Question: I'm trying to plot a pie chart using 'GGPLOT2' in R. I want to do this in such a way as to omit the extra margin space.
What I'm doing is similar to what sharoz did in this post <URL> except I want to include a legend.
Here is what I'm doing:
'''
ggplot(DATA, aes(x=factor(0),fill=factor(LABELS),weight=VALUES)) +
geom_bar(width=1) +
coord_polar(theta='y') +
guides(fill=guide_legend(title='LEGEND'))
'''

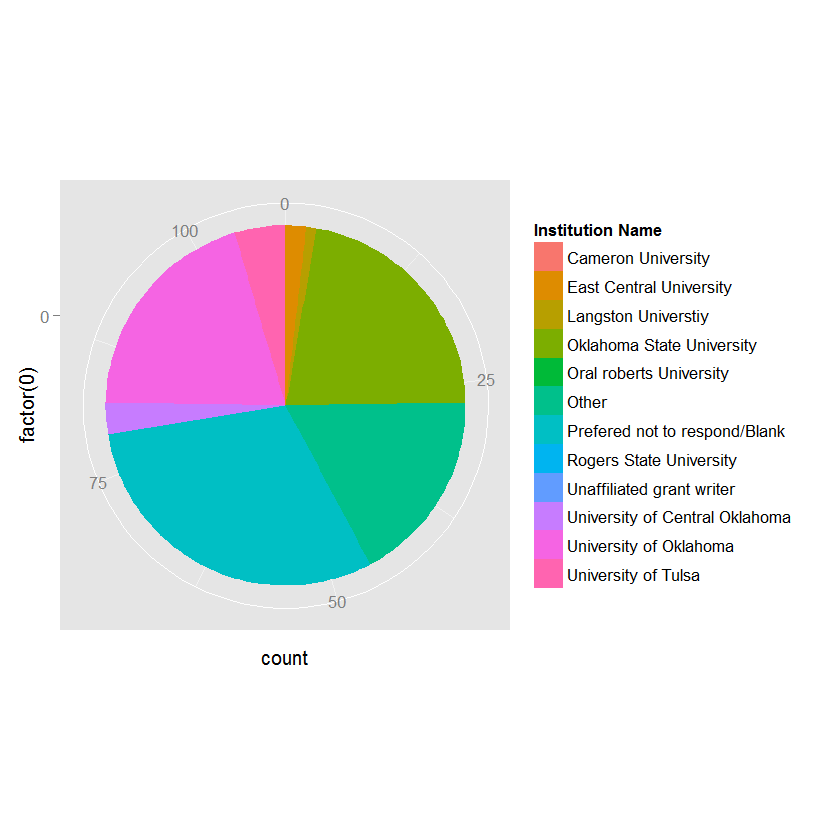
Answer: Assuming you are talking about the extra white space above and below the figure, the easiest solution is just to tweak the size of the graphics device. Here is aspect ratio is the key. If the aspect ratio of the graphics device matches that of the plot, you get rid of a lot of the whitespace.
What I use to save the plot is 'ggsave', in code:
'''
ggplot(DATA, aes(x=factor(0),fill=factor(LABELS),weight=VALUES)) +
geom_bar(width=1) +
coord_polar(theta='y') +
guides(fill=guide_legend(title='LEGEND'))
ggsave("plot.png", width = 10, height = 5)
'''
Just play around with 'width' and 'height' in 'ggsave' until you are happy with the result.